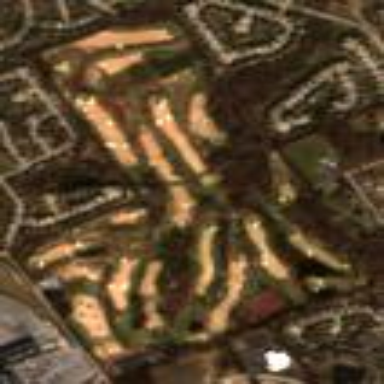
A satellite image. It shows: Golf course.